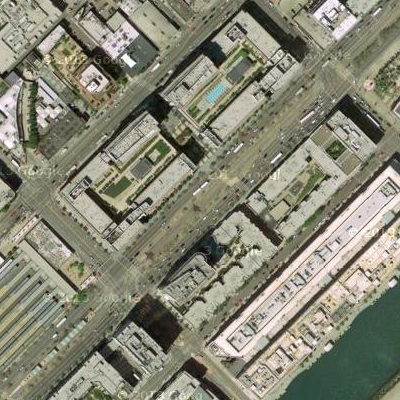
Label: cIndustry